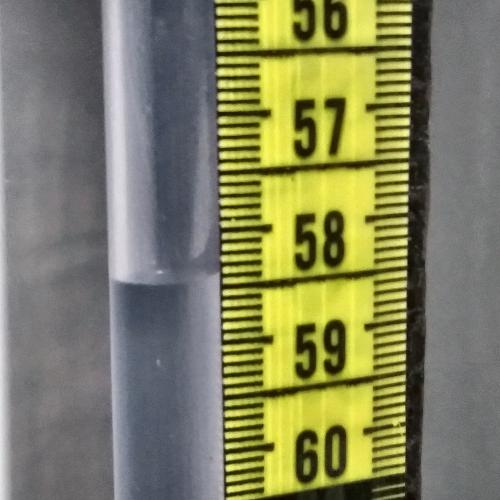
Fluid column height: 58.4 cm